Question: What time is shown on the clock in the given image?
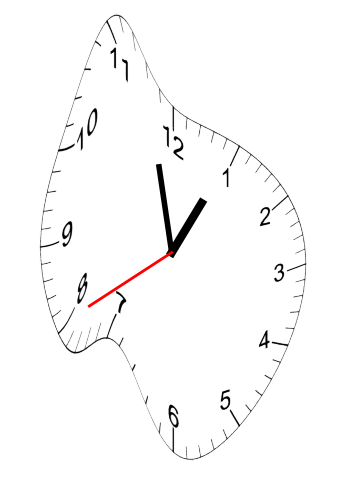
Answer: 12:57:40